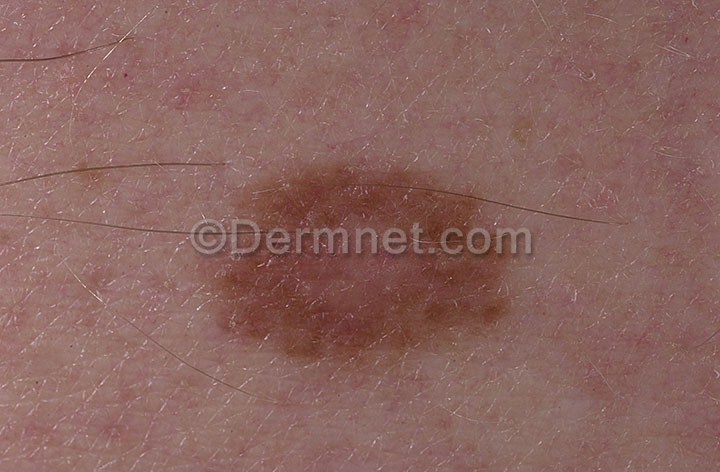
Disease: Melanoma Skin Cancer Nevi and Moles